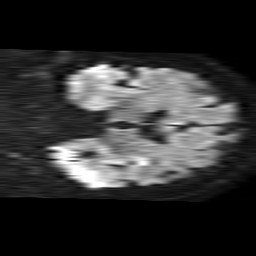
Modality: TRACE
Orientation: coronal
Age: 66
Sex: male
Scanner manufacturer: philips
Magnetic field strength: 1.5 T
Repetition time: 4.6 s
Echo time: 0.09059 s